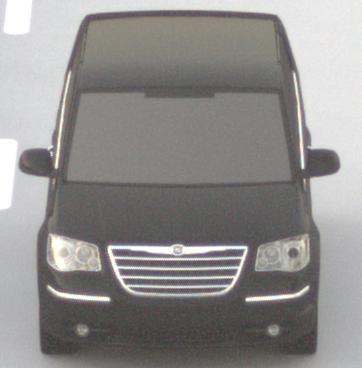
Make: Chrysler
Model: Grand Voyager 3.8
Detailed model: Grand Voyager
Model produced from: 2008/03
Model produced until: 2010/12
Doors: 5
Color: black
Road condition: dry road
Daytime: sunrise or sunset
Contrast: low contrast